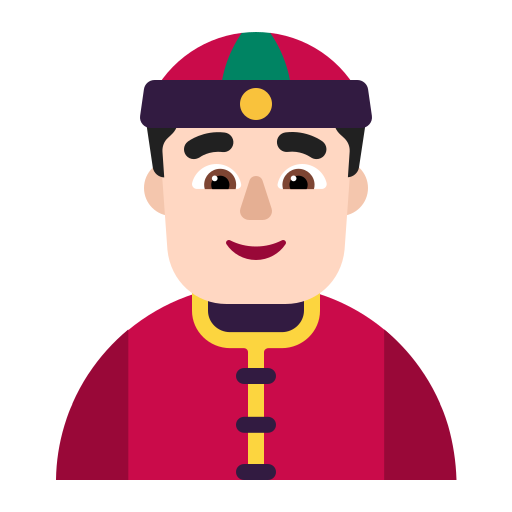
person with skullcap flat light